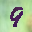
Label: 9